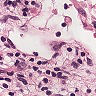
Metastatic tissue present: no